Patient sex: M
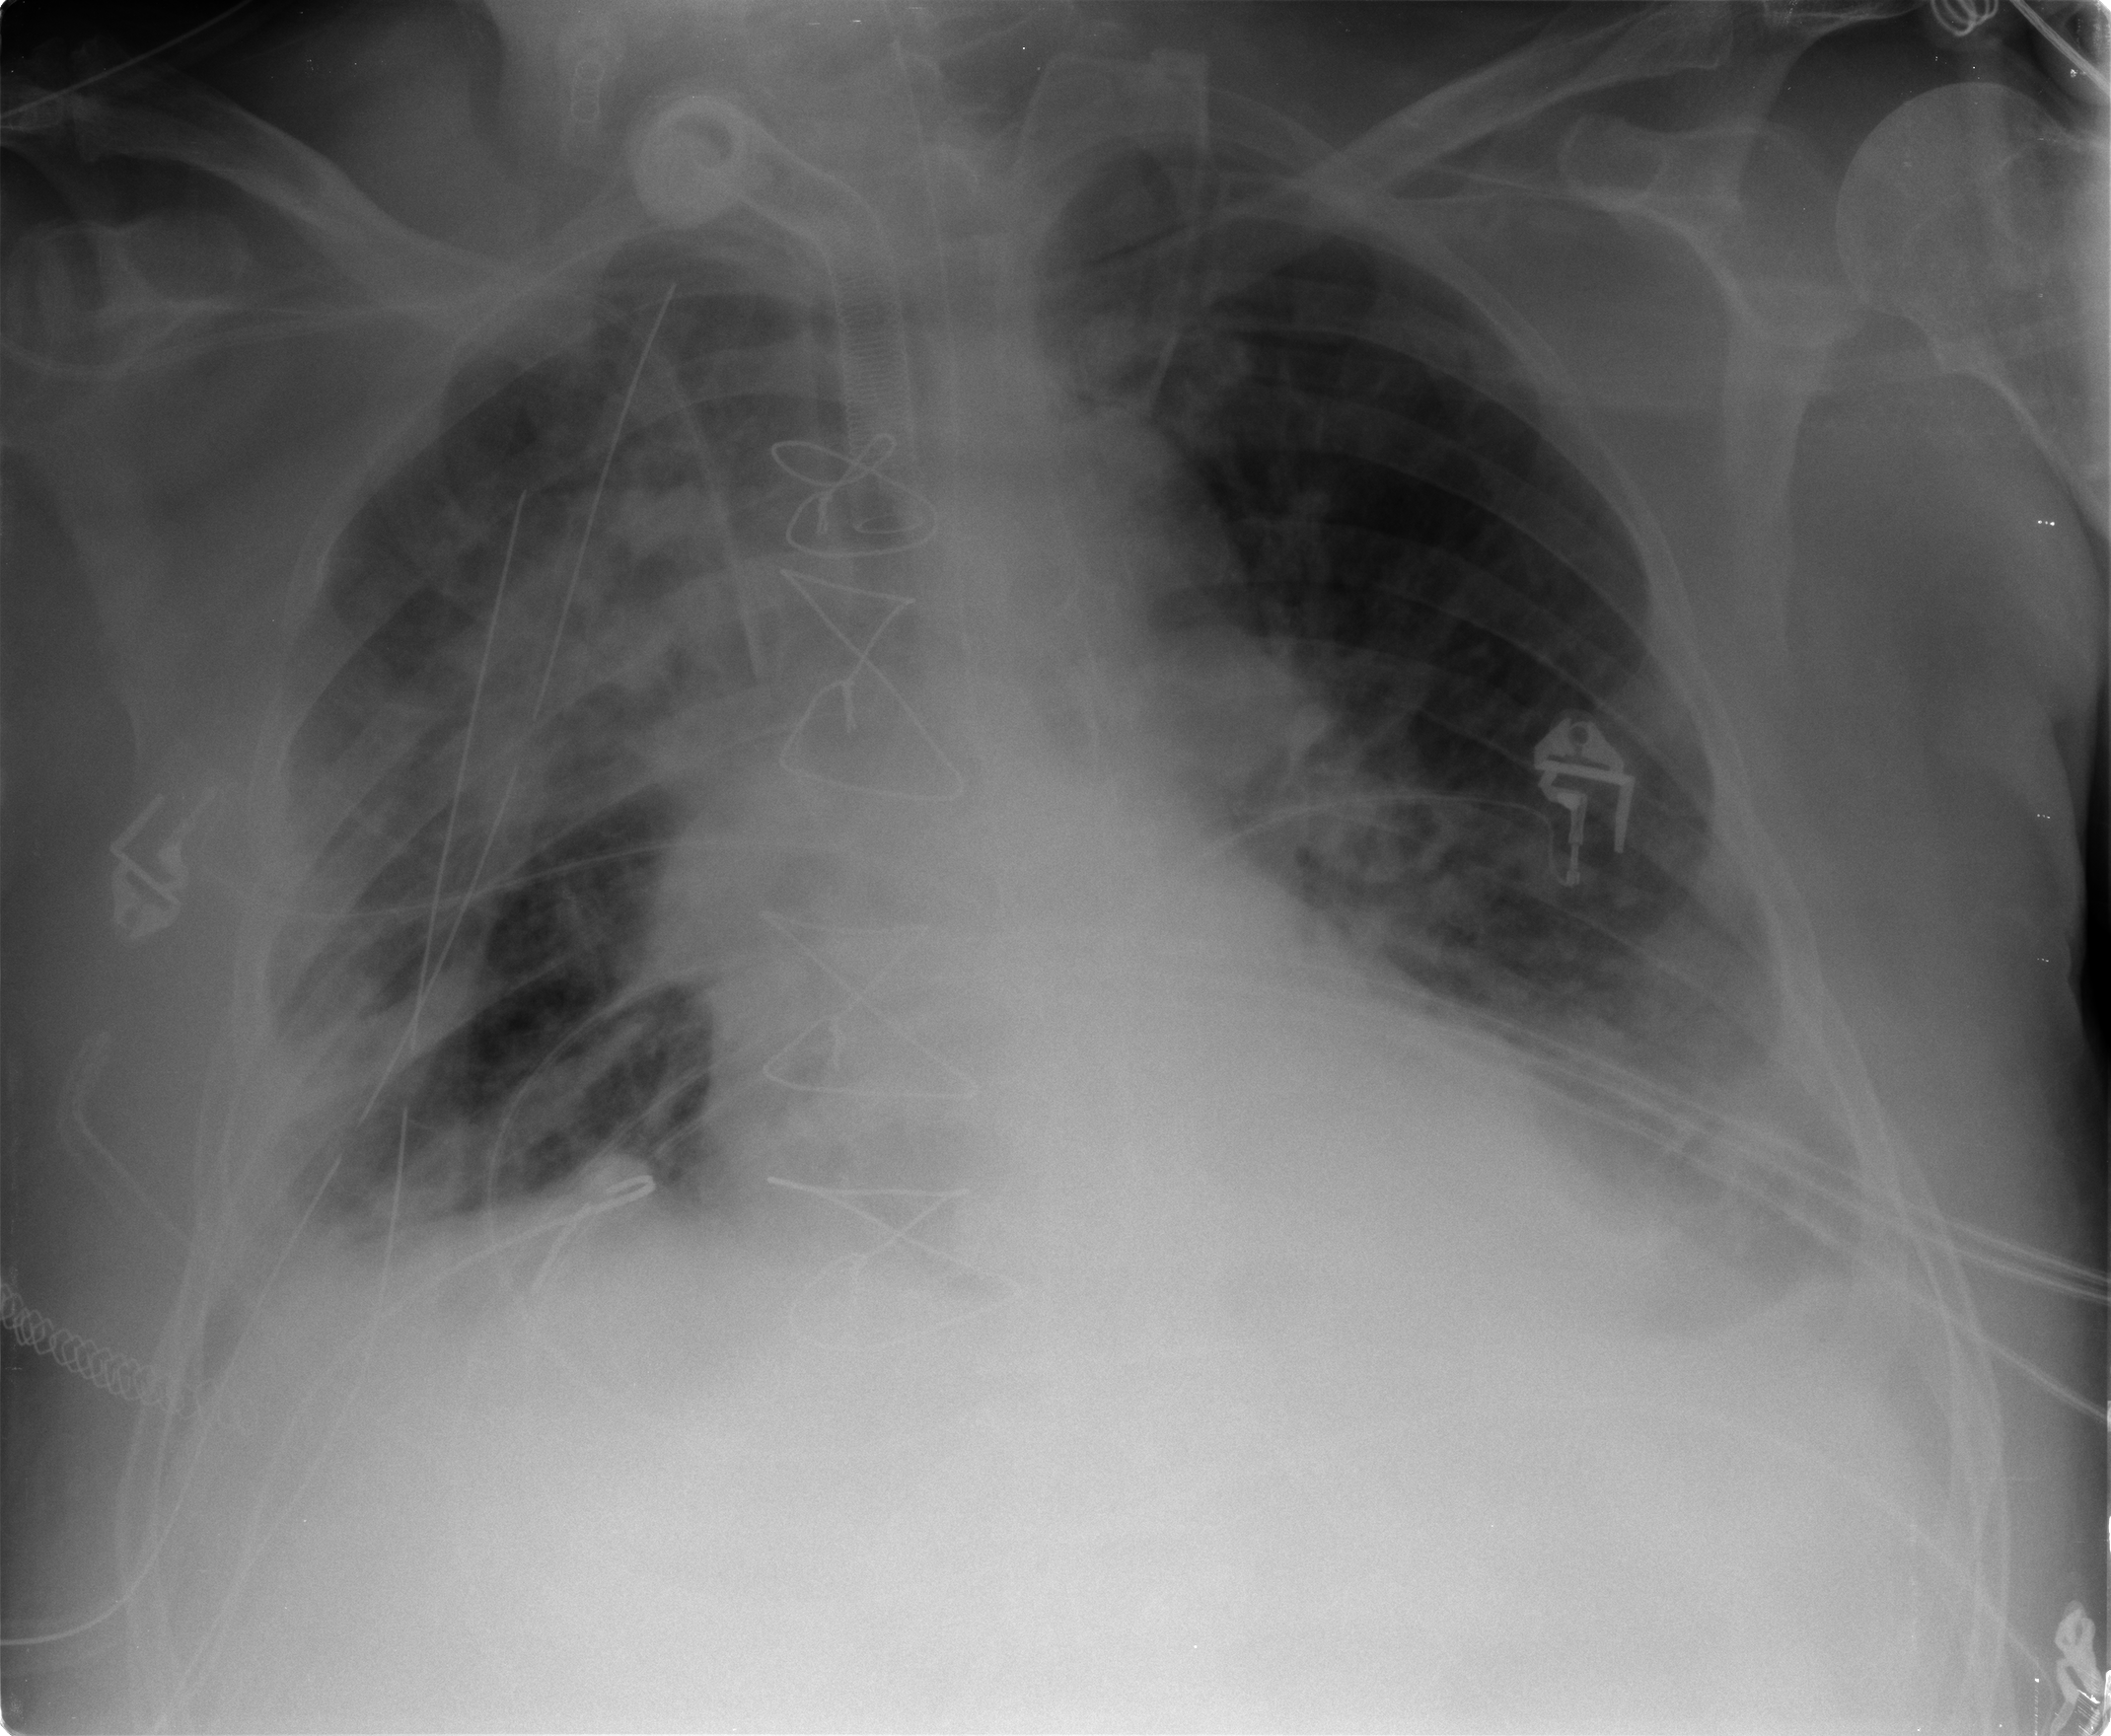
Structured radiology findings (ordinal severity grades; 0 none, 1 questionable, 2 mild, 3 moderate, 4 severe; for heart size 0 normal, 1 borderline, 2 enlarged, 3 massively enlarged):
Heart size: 1
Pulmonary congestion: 2
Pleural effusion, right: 2
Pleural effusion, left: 2
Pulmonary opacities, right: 3
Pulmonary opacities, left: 2
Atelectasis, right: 3
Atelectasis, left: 2